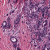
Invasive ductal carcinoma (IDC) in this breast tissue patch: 1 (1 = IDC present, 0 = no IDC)